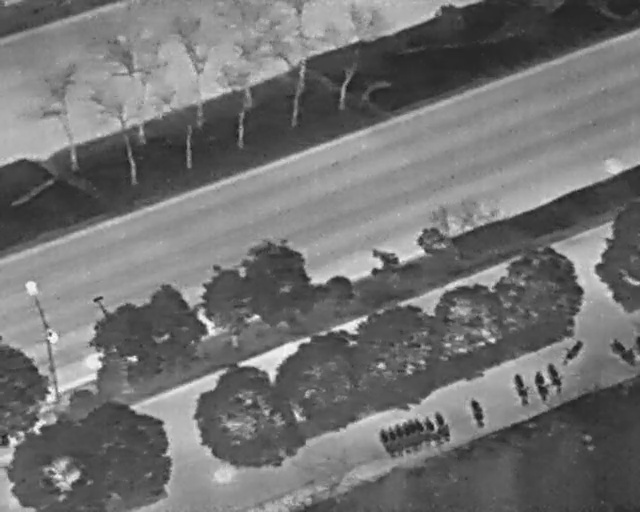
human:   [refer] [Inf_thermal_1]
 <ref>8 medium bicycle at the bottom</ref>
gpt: <box>[[58, 85, 62, 87, 159], [58, 84, 63, 86, 159], [60, 84, 64, 86, 159], [61, 84, 65, 86, 159], [61, 83, 66, 85, 159], [63, 83, 67, 85, 159], [64, 83, 69, 84, 159], [66, 82, 71, 84, 159]]</box>

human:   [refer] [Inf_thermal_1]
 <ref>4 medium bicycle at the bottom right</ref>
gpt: <box>[[72, 79, 76, 81, 159], [78, 74, 83, 77, 163], [81, 74, 86, 76, 163], [83, 72, 88, 75, 163]]</box>